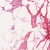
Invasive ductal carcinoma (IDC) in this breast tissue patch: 0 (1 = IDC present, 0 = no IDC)